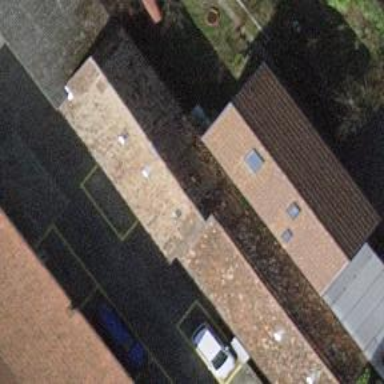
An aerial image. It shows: Building.